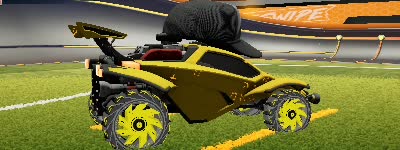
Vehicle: octane